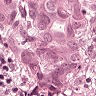
Metastatic tissue present: yes